Question: Wikipedia states that a Deterministic State Automation "produces a unique computation (or run) of the automaton for each input string".
I always understood this as there being only 1 possible path to compute any unique string. In which case, the following is a DSM.
But now i'm overthinking this and interpreting the description as each input string having a single possible path, and that path is unique from all other input strings. In which case, the following isn't a DSM as '11' and '12' follow the same paths.
So my question is, is the following a DSM or NDSM?

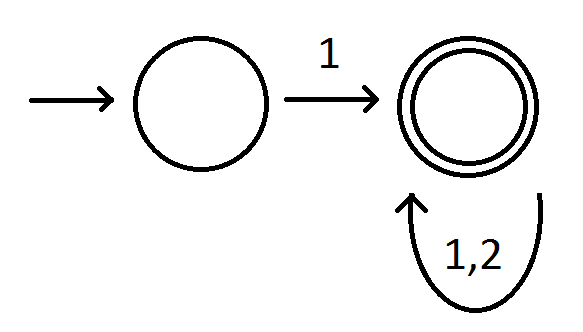
Answer: Its still deterministic, there is only one possible path for each input from each state. 1, and 2 can only go back to itself, for it to be non deterministic, the input should have multiple possible paths. Such as if input 1 had two possible states branching from one specific state.
In short, if there are not branching paths for a specific input, and no <URL> in the graph, it should be deterministic. i.e. no branching paths, we can determine for sure where it goes. The one you drew above we can always determine the path for a specific input.